Question: I have a theme and I would like to upload it to VSCode editor
But I don't know how to do it? I searched on YouTube and couldn't find it, I searched on Google
And the results were strange, so how is this done?
Here is a picture of the theme folder:

thank you
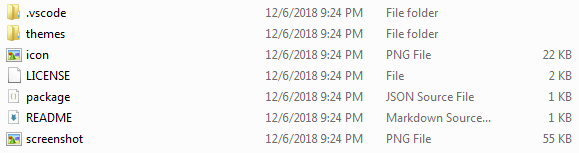
Answer: Copy the folder with the Theme (containing 'package.json') to the USER VSC extension folder
'''
C:\Users\username\.vscode\extensions
'''
Or package it in a VSIX file and use the VSC GUI to install. Use the top menu ('...') entry